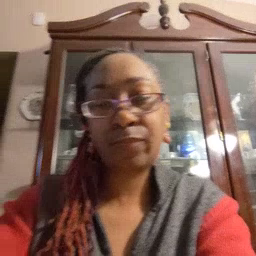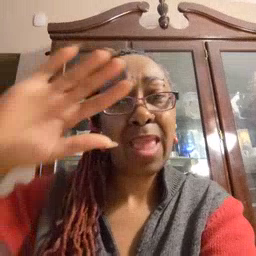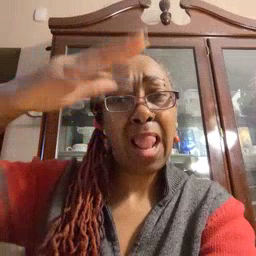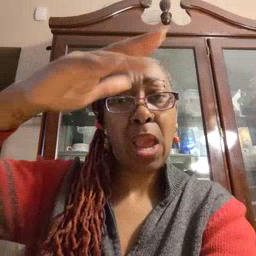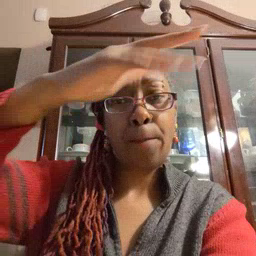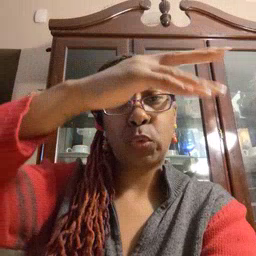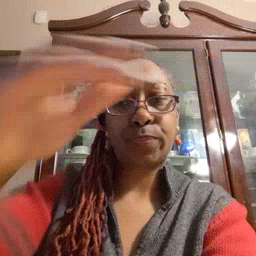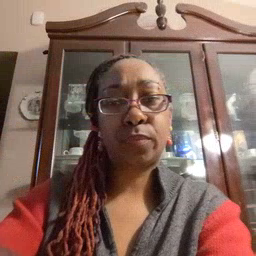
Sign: helicopter